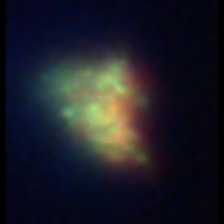
Taxon: Unknown_detritus
Group: Unknown